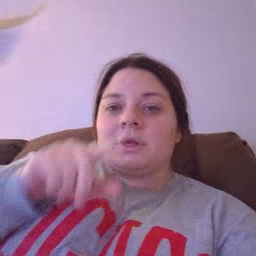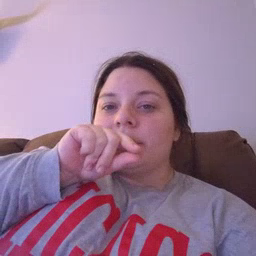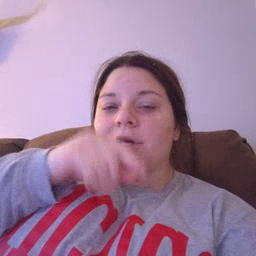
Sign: bird